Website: apple
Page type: account-selection
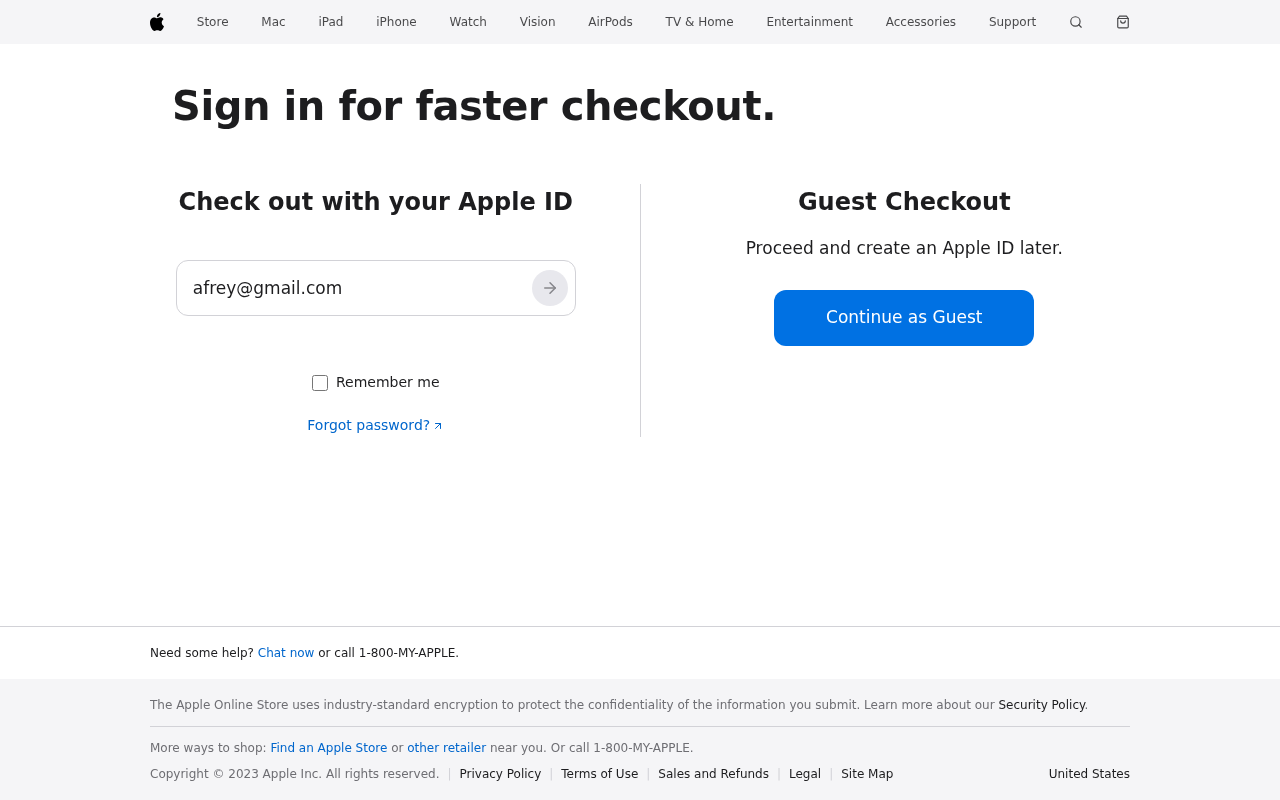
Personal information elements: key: PII_EMAIL
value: afrey@gmail.com